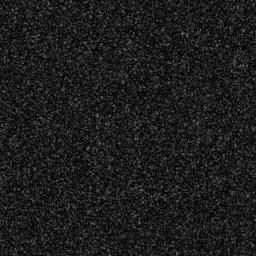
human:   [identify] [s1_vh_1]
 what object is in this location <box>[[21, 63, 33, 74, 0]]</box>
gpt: <ref>1 medium ship at the left</ref>